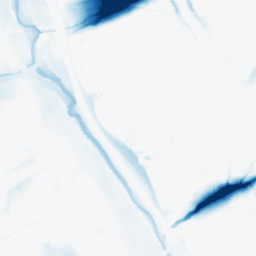
Category: morphological
Decomposition family: morphological_ellipse
Decomposition parameters: operation: closing
width: 50
height: 50
Upsampling method: quadratic
Upsampling parameters: scale: 4
Upsampling scale: 4